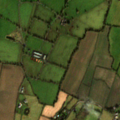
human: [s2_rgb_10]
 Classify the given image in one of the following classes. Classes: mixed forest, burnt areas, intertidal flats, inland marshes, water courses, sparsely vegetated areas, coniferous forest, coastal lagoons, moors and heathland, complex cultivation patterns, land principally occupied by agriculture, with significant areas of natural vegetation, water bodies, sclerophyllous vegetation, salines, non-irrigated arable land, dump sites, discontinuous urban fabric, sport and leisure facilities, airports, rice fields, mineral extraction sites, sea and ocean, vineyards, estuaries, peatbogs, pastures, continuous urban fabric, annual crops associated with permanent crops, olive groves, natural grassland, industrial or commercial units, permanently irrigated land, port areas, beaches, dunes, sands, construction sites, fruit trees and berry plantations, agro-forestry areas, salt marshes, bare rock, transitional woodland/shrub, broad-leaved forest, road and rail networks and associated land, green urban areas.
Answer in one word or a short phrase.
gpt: non-irrigated arable land, pastures